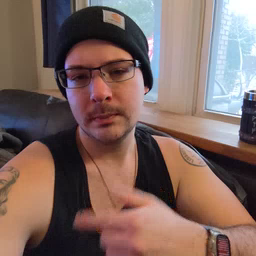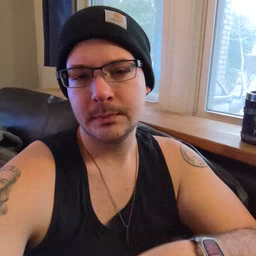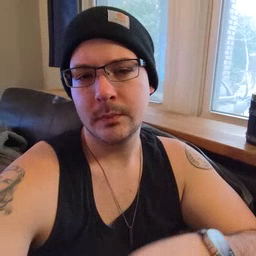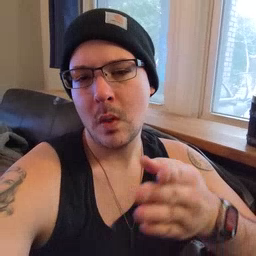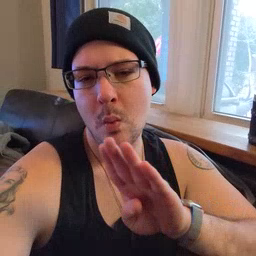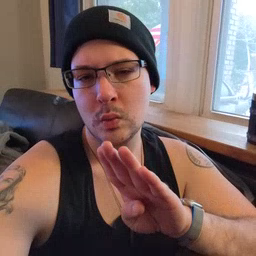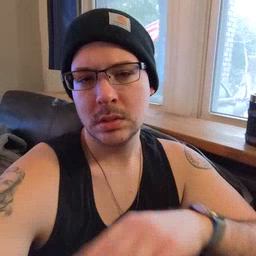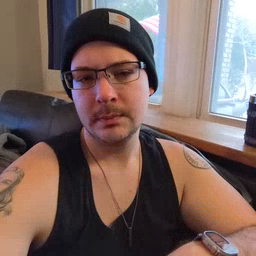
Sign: close